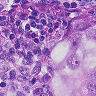
Metastatic tissue present: yes